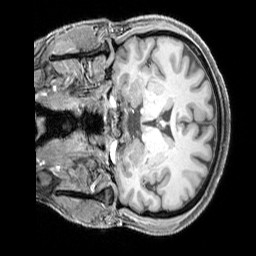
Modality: T1w
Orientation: coronal
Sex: female
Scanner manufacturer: siemens
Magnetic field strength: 3 T
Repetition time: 2.3 s
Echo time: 0.00226 s